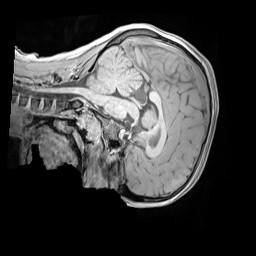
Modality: MP2RAGE
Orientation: sagittal
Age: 9
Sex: female
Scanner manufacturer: siemens
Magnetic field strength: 3 T
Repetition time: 4 s
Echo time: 0.00303 s